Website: bh-photo
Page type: cross-sells
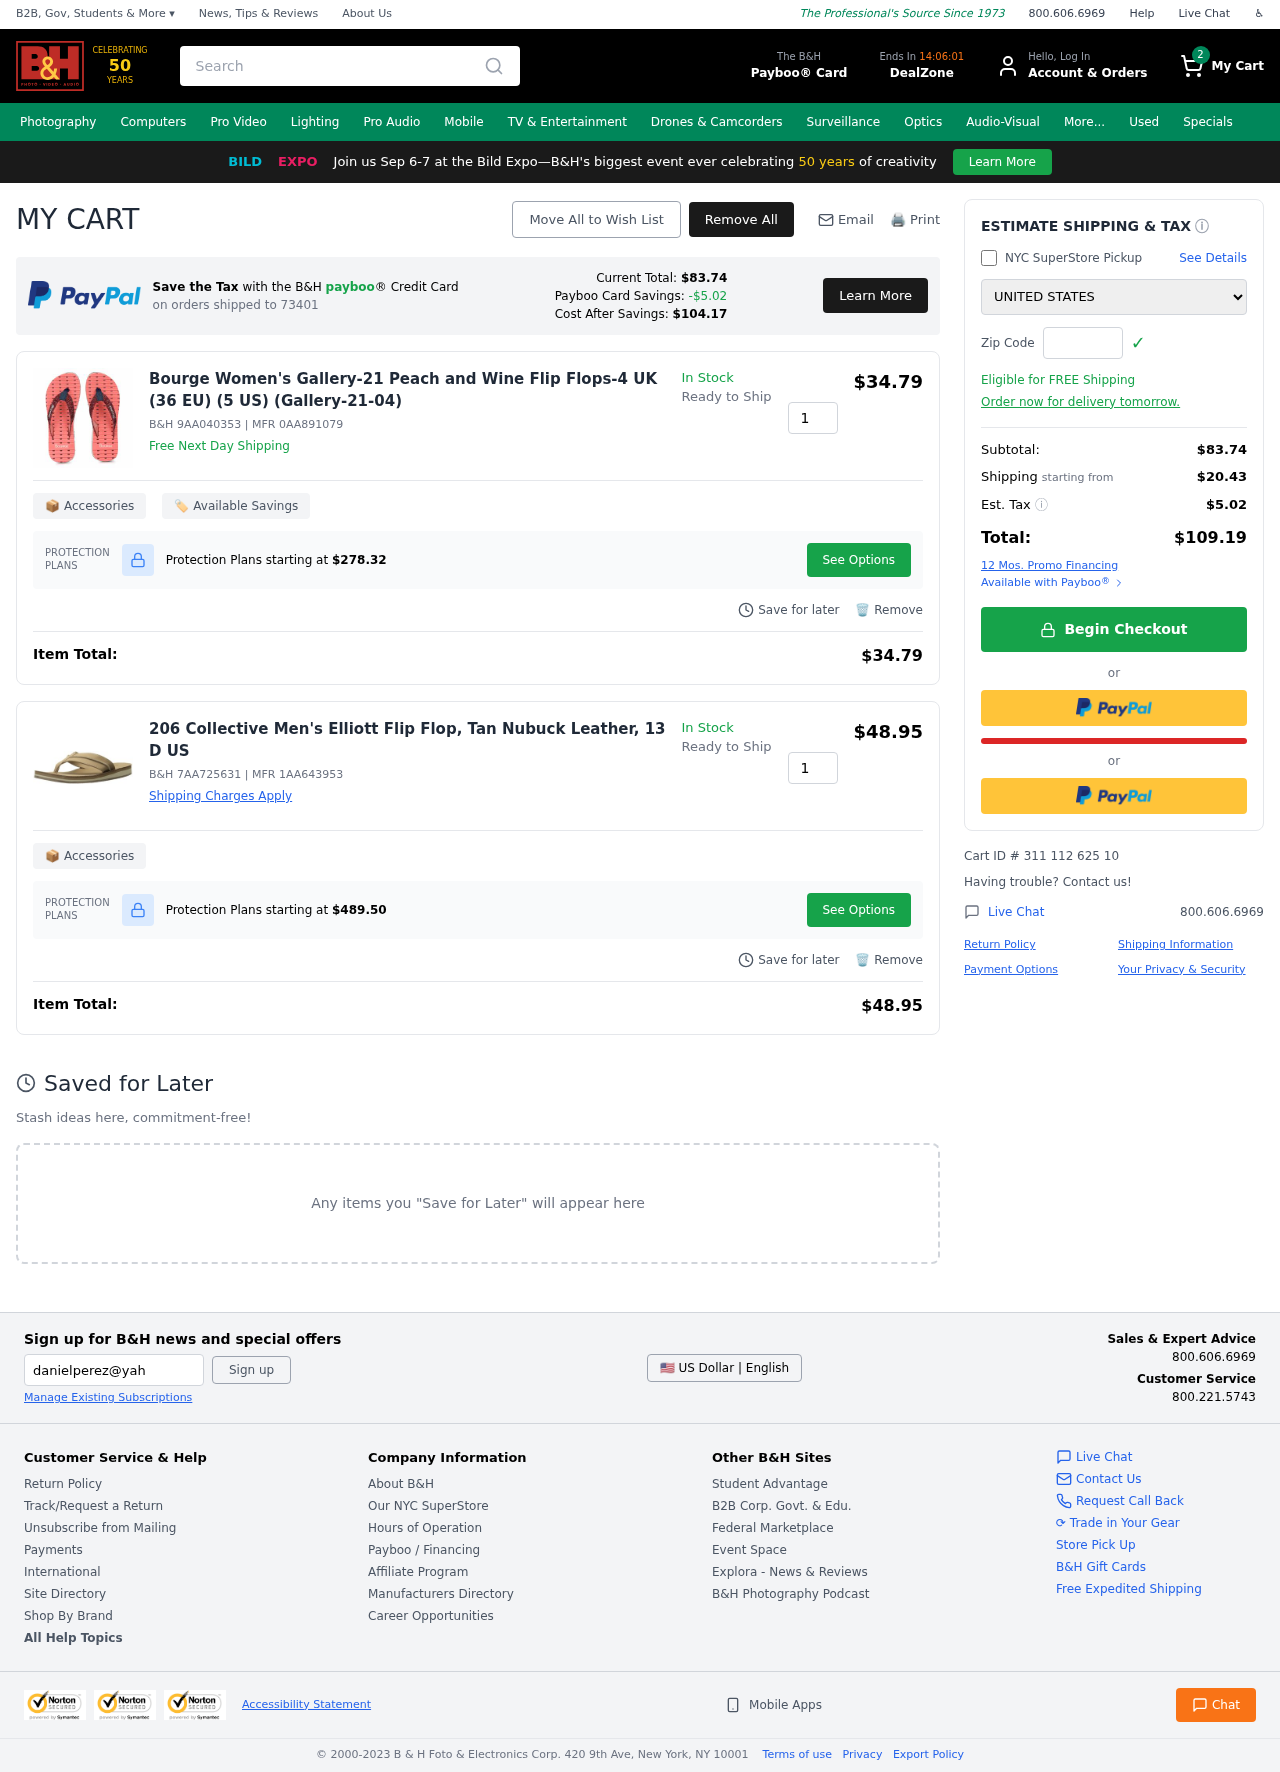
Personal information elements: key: PII_COUNTRY
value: United States
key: PII_POSTCODE
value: on orders shipped to 73401
Product elements: key: PRODUCT1_NAME
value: Bourge Women's Gallery-21 Peach and Wine Flip Flops-4 UK (36 EU) (5 US) (Gallery-21-04)
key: PRODUCT1_PRICE
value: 34.79
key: PRODUCT1_QUANTITY
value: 1
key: PRODUCT2_NAME
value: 206 Collective Men's Elliott Flip Flop, Tan Nubuck Leather, 13 D US
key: PRODUCT2_PRICE
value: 48.95
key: PRODUCT2_QUANTITY
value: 1
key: PRODUCT1_SKU
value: B&H 9AA040353
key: PRODUCT1_MFR
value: MFR 0AA891079
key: PRODUCT1_PROTECTION_PRICE
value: $278.32
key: PRODUCT1_ITEM_TOTAL
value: $34.79
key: PRODUCT2_SKU
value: B&H 7AA725631
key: PRODUCT2_MFR
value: MFR 1AA643953
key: PRODUCT2_PROTECTION_PRICE
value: $489.50
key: PRODUCT2_ITEM_TOTAL
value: $48.95
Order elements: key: ORDER_NUM_ITEMS
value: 2
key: PAYBOO_CURRENT_TOTAL
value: $83.74
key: ORDER_SUBTOTAL
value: $83.74
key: ORDER_SHIPPING_COST
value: $20.43
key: ORDER_TAX
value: $5.02
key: ORDER_TOTAL
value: $109.19
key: ORDER_ID
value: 311 112 625 10
Search elements: key: HEADER_SEARCH
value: Search
Other elements: key: PAYBOO_SAVINGS
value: -$5.02
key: PAYBOO_COST_AFTER_SAVINGS
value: $104.17